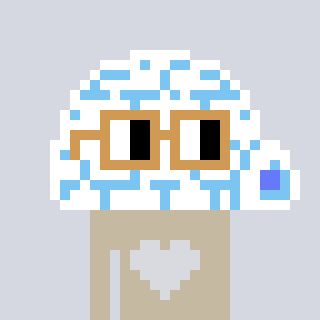
a pixel art character with square brown glasses, a igloo-shaped head and a bege-colored body on a cool background